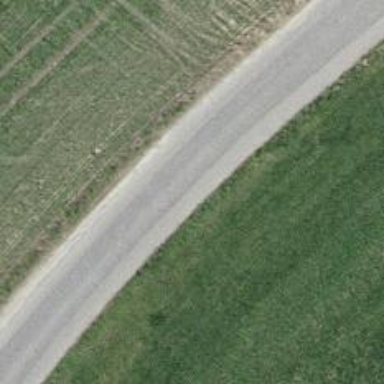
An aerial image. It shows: Unclassified paved road.